Question: I am using two Navbars in my app which collapse individually in smaller screens.
In Some Screens i will have two NavBars and in some only the top on.

By adding 'navbar-fixed-top' to the navbar it sticks to the top but i want to stack them top of each other and the content of the page should be suitably spaced below so that it has visibility and does not hide below the navbars.
<URL>
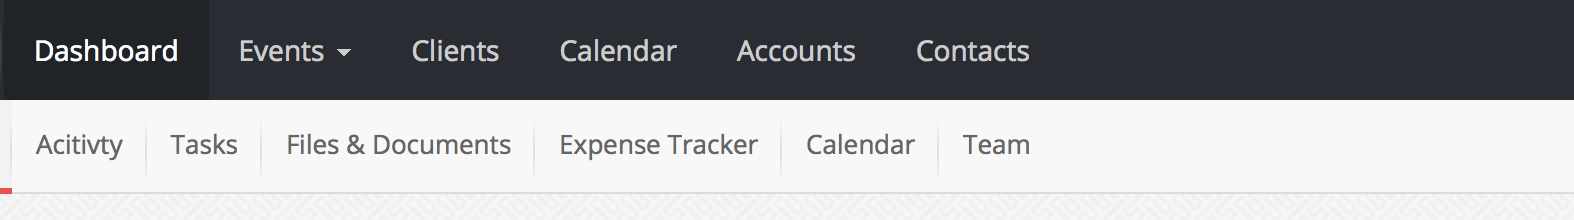
Answer: To make the content of your page start below a fixed navbar you need to add a fixed height 'padding-top' to the body (see <URL>. As you have either one or two navbars you'll need two classes with different heights and add one of them to the 'body'.
To make the second navbar appear below the first navbar you can add a class like '.navbar-fixed-top--secondary' to it that gets a 'top: 50px'.